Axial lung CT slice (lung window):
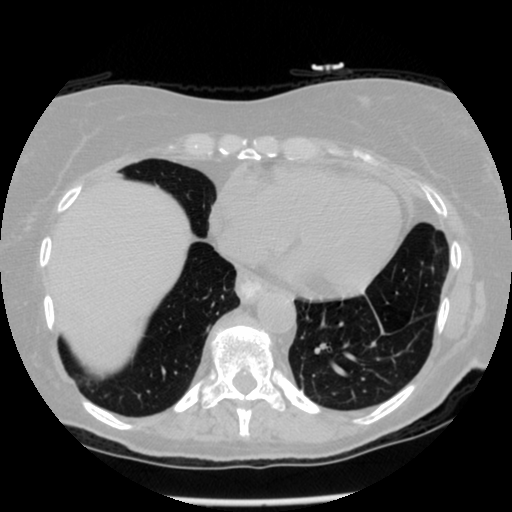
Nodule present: no